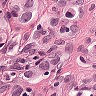
Metastatic tissue present: yes